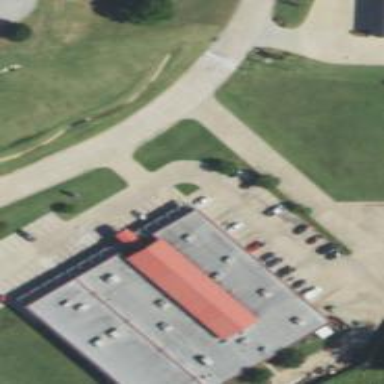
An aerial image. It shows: Industrial building.